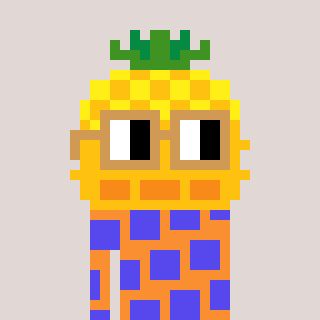
a pixel art character with square brown glasses, a pineapple-shaped head and a orange-colored body on a warm background